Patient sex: M
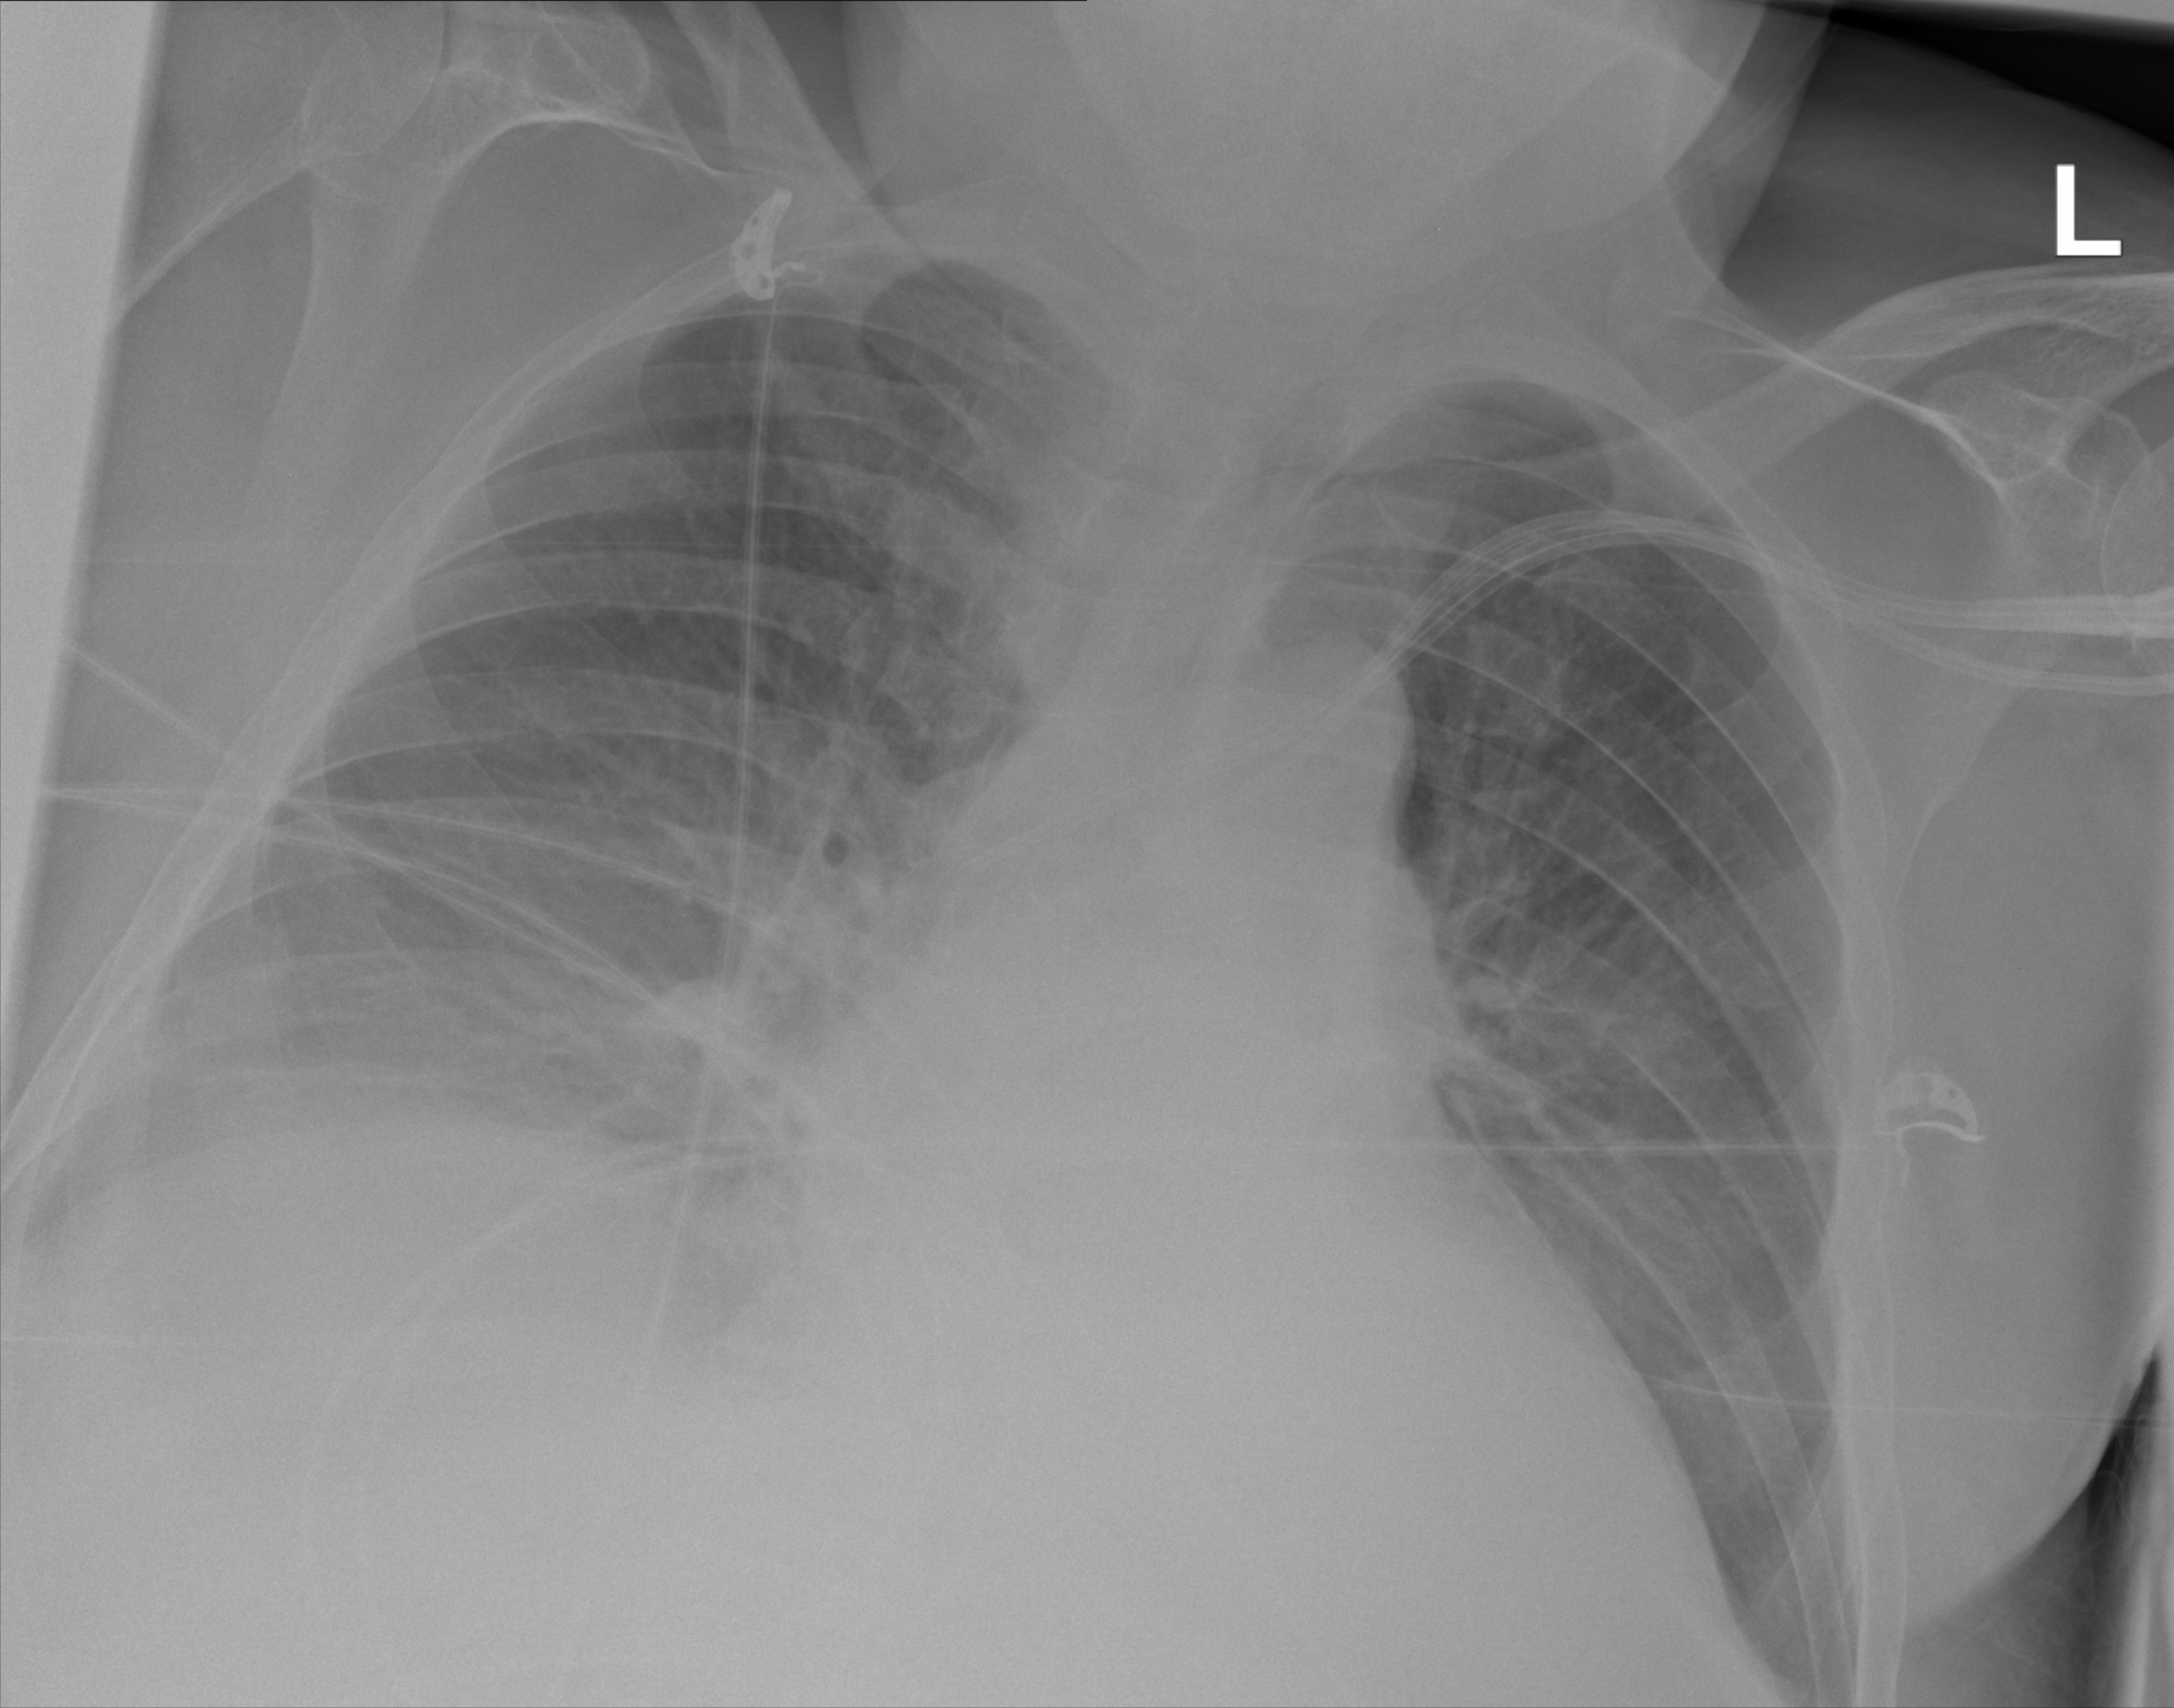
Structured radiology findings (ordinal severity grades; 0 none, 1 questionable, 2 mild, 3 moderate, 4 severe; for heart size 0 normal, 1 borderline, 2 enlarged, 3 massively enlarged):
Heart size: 2
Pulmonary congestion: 2
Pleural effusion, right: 2
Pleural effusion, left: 2
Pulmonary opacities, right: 0
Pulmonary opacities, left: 0
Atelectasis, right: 2
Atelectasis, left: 2